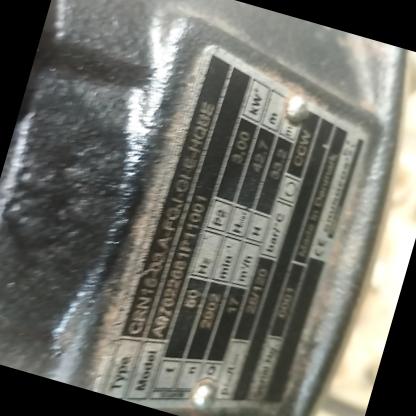
Klasa: tabliczka-znamionowa